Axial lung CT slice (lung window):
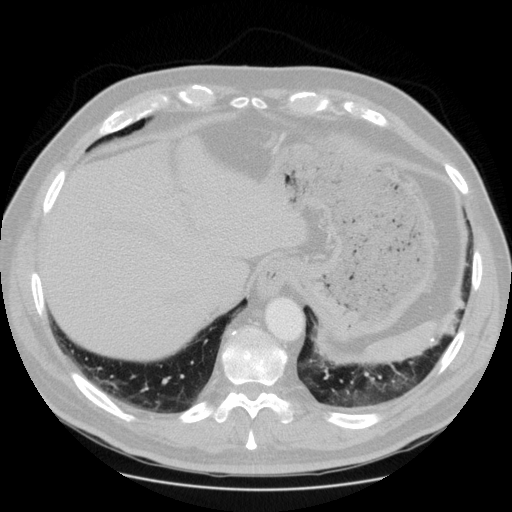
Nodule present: no